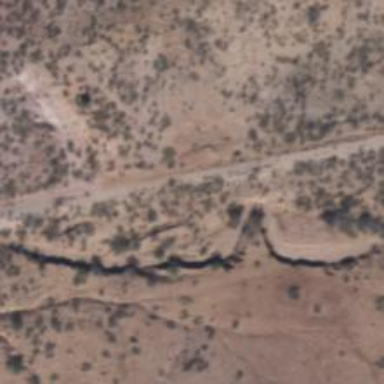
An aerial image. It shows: Track road.